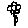
Label: flower